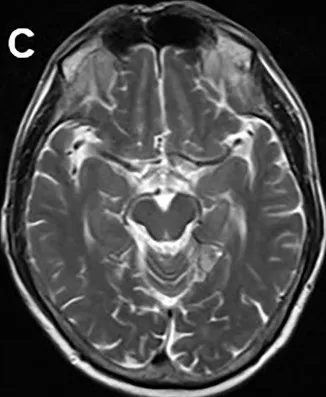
Cranial MRI in Case 3. 2 months after immunotherapy, a control cranial MRI showed a significant reduction of right hippocampus hyper-intensity in T2 weighted.
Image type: radiology (mri)